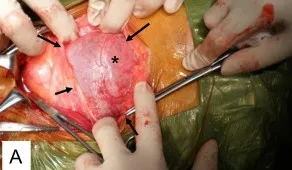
Operative findings during a Cesarean section. A: The asterisk indicates the thin anterior uterine wall. Arrows indicate the peritoneum. The left side of the photograph is the caudal side of the patient.
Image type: medical_photograph (other_medical_photograph)